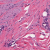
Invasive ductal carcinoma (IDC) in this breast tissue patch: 0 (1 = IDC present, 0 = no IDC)